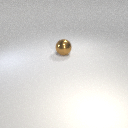
large brown metal sphere